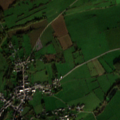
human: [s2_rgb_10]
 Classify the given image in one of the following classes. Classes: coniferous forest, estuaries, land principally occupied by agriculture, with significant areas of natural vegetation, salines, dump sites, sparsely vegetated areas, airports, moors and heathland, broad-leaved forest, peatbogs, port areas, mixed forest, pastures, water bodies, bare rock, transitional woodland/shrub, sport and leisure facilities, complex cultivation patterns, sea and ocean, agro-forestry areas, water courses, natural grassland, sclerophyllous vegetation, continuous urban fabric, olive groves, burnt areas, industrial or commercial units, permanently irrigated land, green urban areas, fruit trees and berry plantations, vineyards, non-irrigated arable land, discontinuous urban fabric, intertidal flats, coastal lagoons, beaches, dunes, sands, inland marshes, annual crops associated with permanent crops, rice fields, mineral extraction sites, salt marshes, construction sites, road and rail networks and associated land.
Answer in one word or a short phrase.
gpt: discontinuous urban fabric, non-irrigated arable land, pastures, complex cultivation patterns, land principally occupied by agriculture, with significant areas of natural vegetation, broad-leaved forest